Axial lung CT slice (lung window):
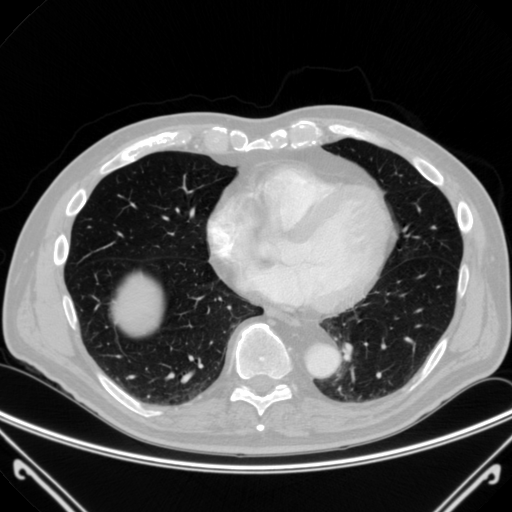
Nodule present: no